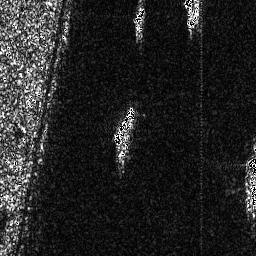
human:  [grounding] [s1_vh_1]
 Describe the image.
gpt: In the satellite image, there is  <ref>1 medium ship </ref> <box>[[43, 40, 52, 63, 0]]</box> located at center,  <ref>1 small ship </ref> <box>[[51, 2, 57, 15, 0]]</box> located at top,  <ref>1 medium ship </ref> <box>[[71, 0, 78, 11, 0]]</box> located at top right,  <ref>1 medium ship </ref> <box>[[94, 60, 99, 83, 0]]</box> located at bottom right.